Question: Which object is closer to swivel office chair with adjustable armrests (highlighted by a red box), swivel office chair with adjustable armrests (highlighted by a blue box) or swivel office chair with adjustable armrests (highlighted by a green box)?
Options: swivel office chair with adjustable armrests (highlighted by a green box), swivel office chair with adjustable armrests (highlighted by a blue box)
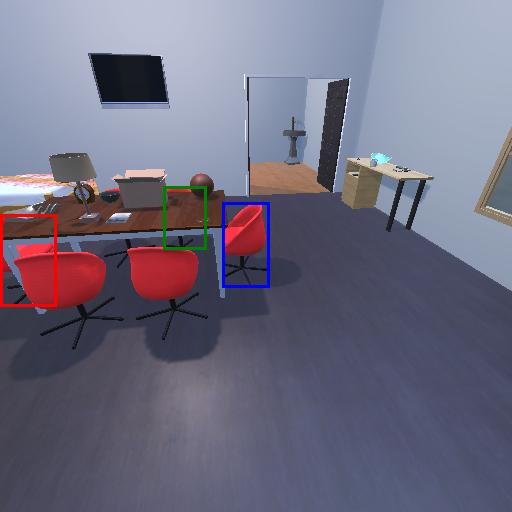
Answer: swivel office chair with adjustable armrests (highlighted by a green box)